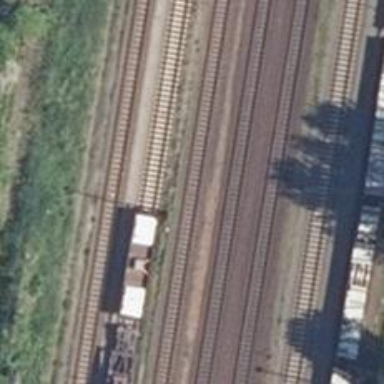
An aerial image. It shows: Railway track with contact line for electrification.